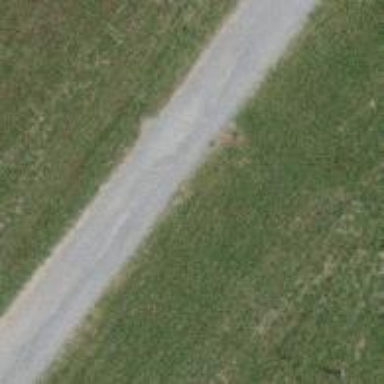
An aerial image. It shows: Gravel track with grade2 tracktype.